Interaction volume radius: 10 \u00c5
Interaction volume height: 35 \u00c5
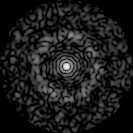
Disorder parameter: 0.8319